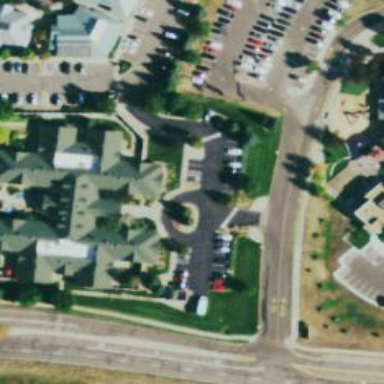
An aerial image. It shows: Building.